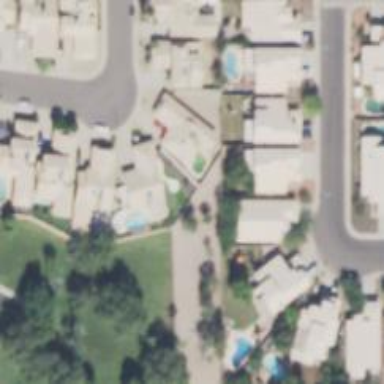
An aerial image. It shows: Outdoor swimming pool located on leisure land.